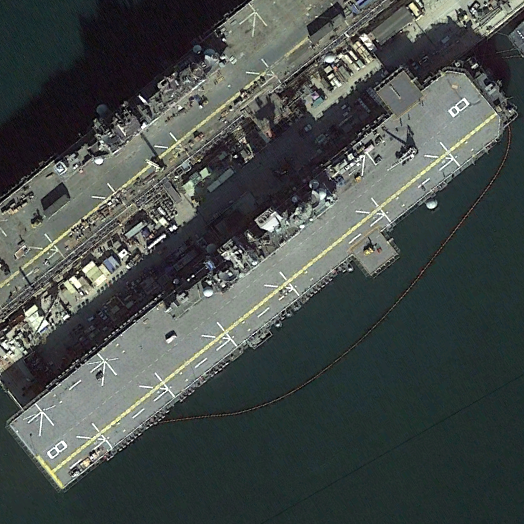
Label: assault